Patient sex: M
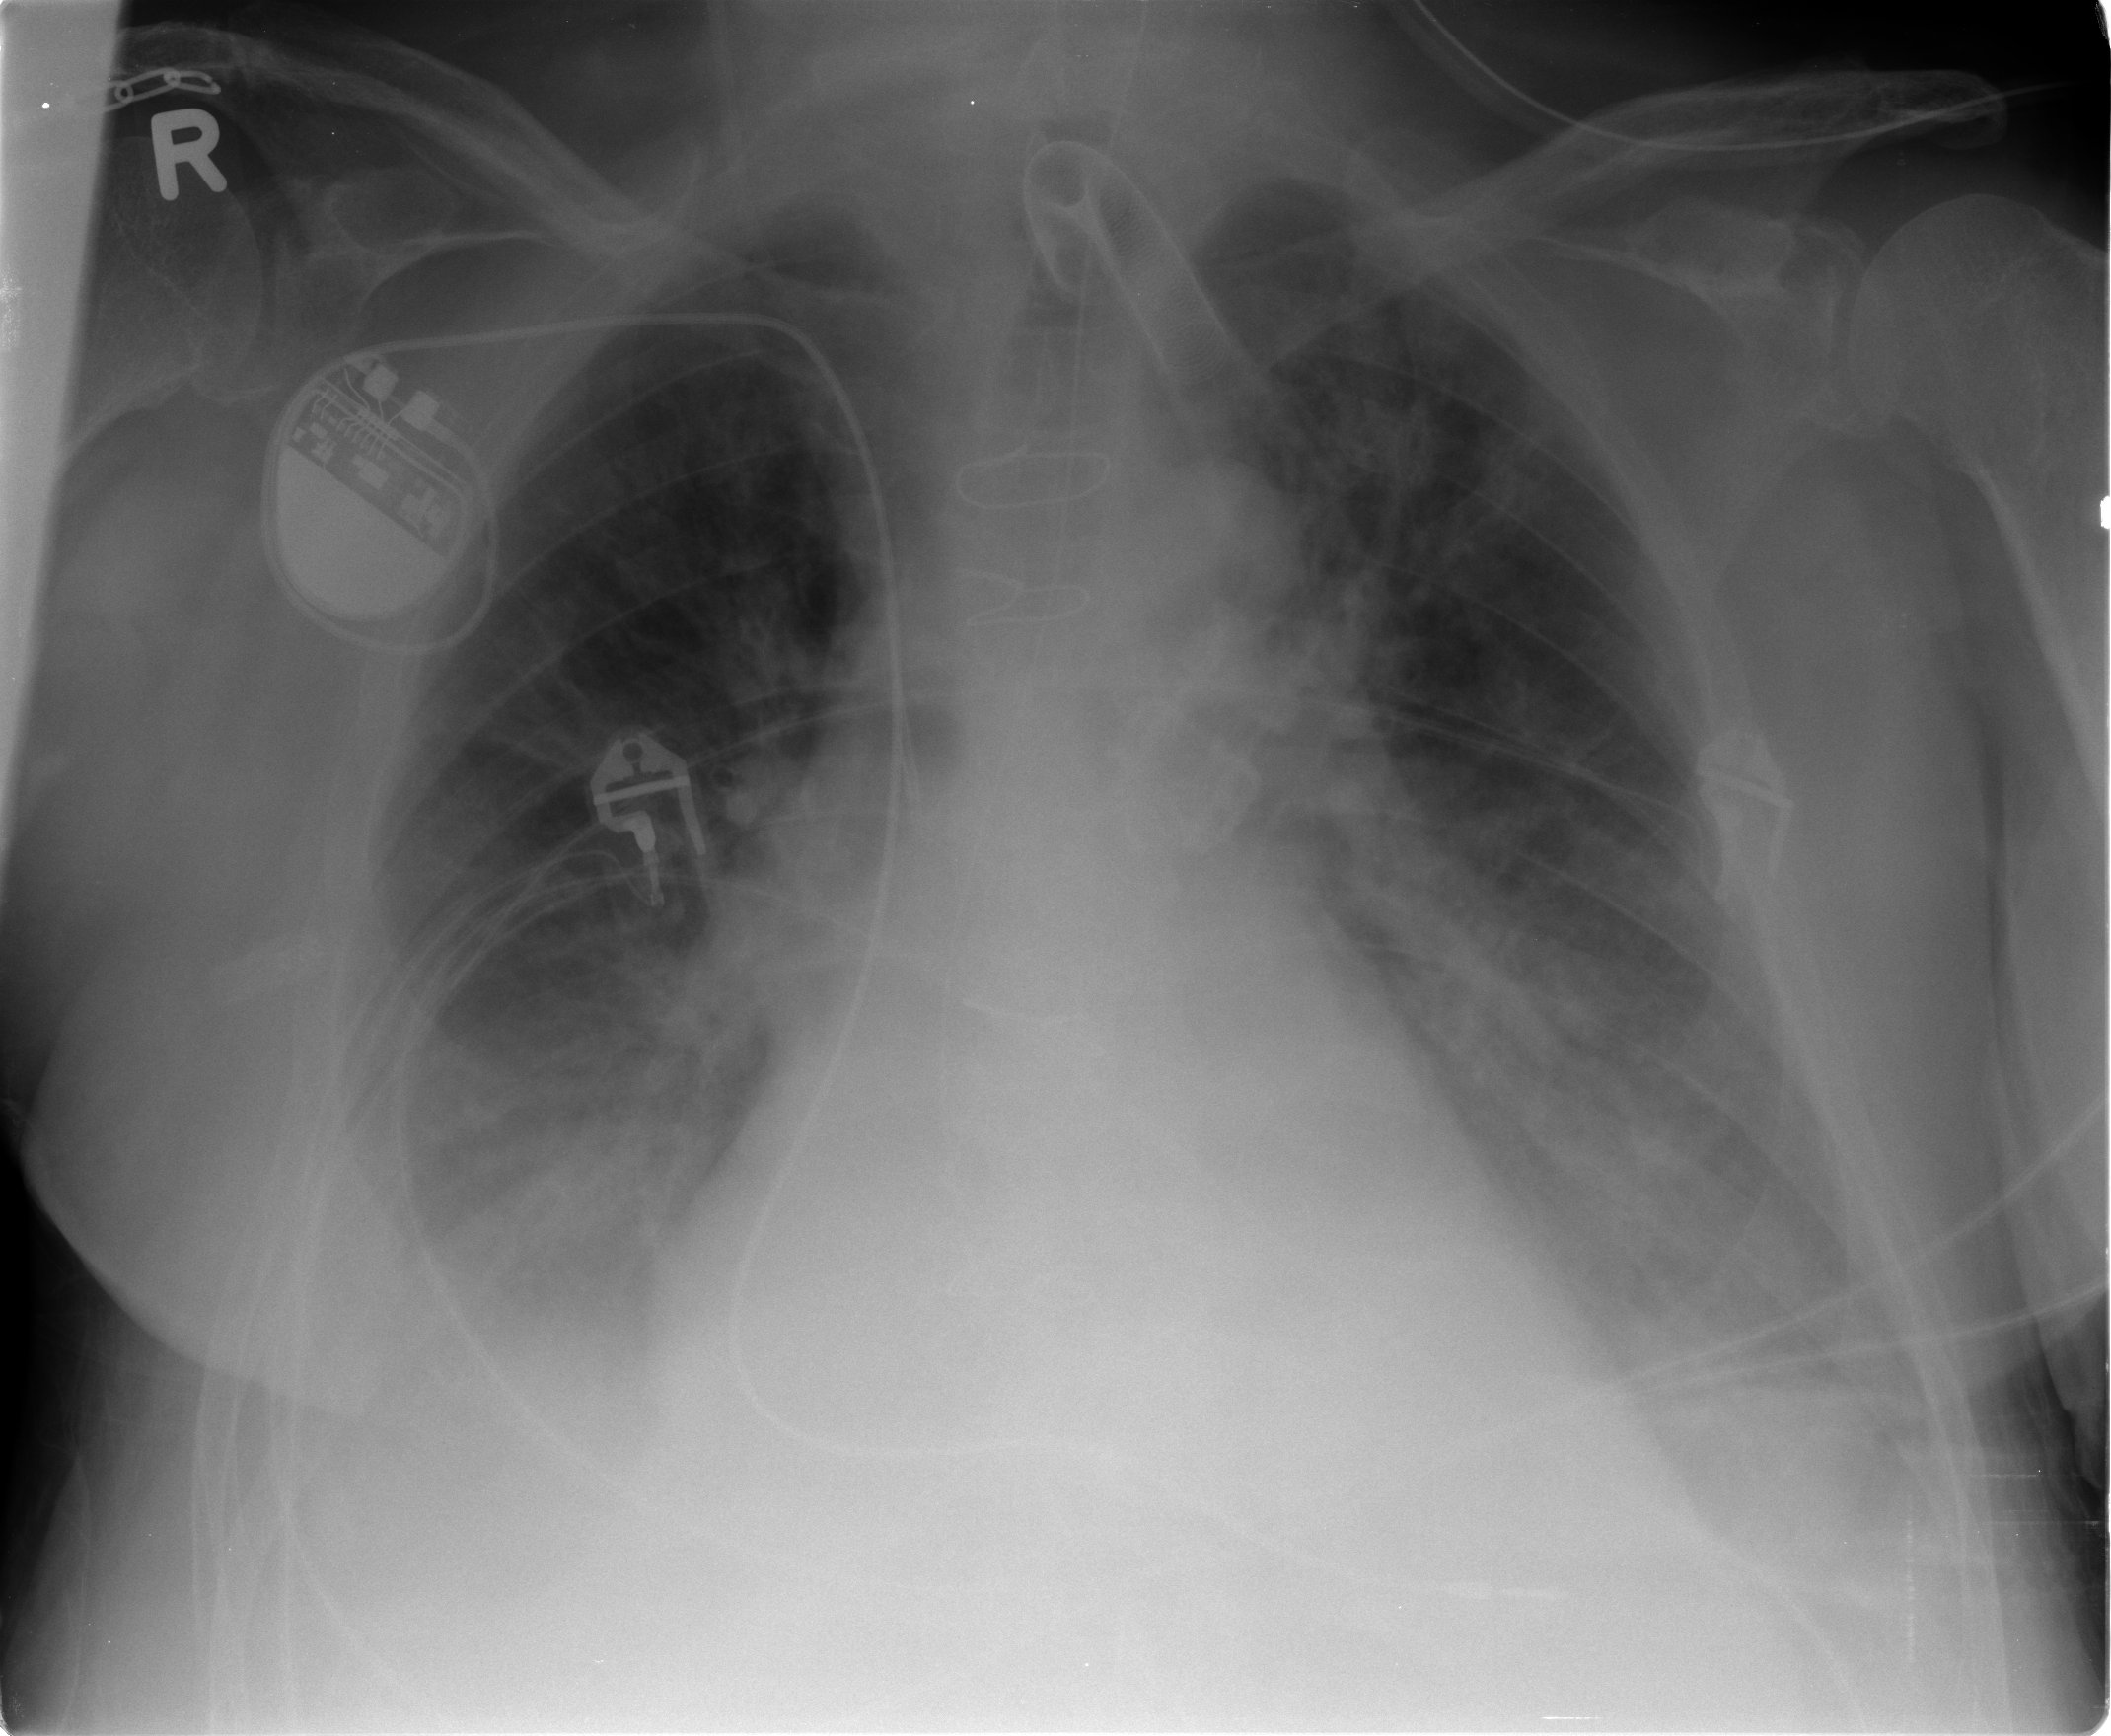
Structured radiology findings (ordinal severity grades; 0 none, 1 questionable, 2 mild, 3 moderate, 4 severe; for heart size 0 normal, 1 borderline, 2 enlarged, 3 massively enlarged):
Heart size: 2
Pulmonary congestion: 3
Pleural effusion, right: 2
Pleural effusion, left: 2
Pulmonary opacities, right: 2
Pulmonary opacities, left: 2
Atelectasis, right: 2
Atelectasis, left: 2